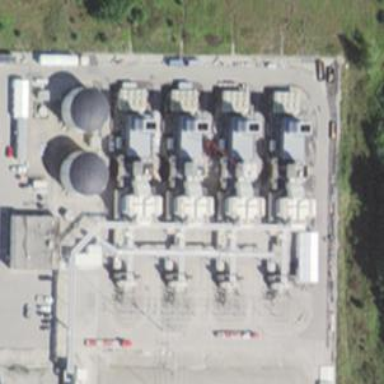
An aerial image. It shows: Gas turbine generator.